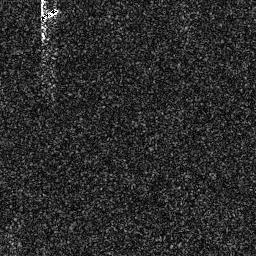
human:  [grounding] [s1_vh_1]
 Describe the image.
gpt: In the satellite image, there is  <ref>1 small ship </ref> <box>[[14, 1, 23, 8, 0]]</box> located at top left.